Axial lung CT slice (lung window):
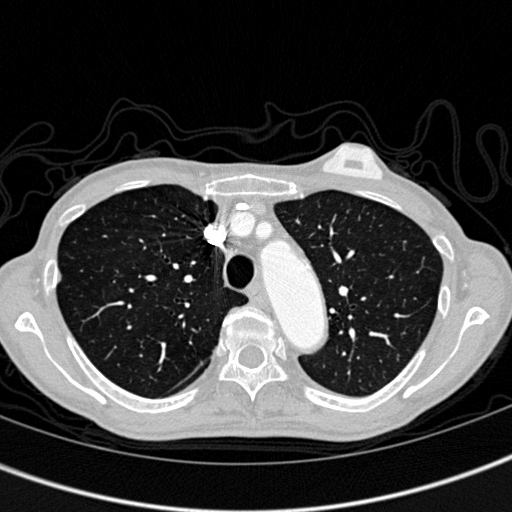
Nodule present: no